Interaction volume radius: 10 \u00c5
Interaction volume height: 15 \u00c5
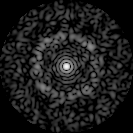
Disorder parameter: 0.8419